Question: sample code here
'''
# main.py
from twisted.application import service, internet
application = service.Application("x")
service.IProcess(application).processName = "x"
print "some log...."
'''
if I run this main.py with:
'''
twistd -y main.py
'''
I got 2 "some log...." lines.
If this code run twice?

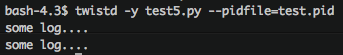
Answer: The "process name" feature you're using works by re-executing the process with a new 'argv[0]'. There is no completely reliable way to save an arbitrary object (like the Application) across this process re-execution. This means that the .py file has to be re-evaluated in the new process to recreate the Application object so twistd knows what you want it to do.